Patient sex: M
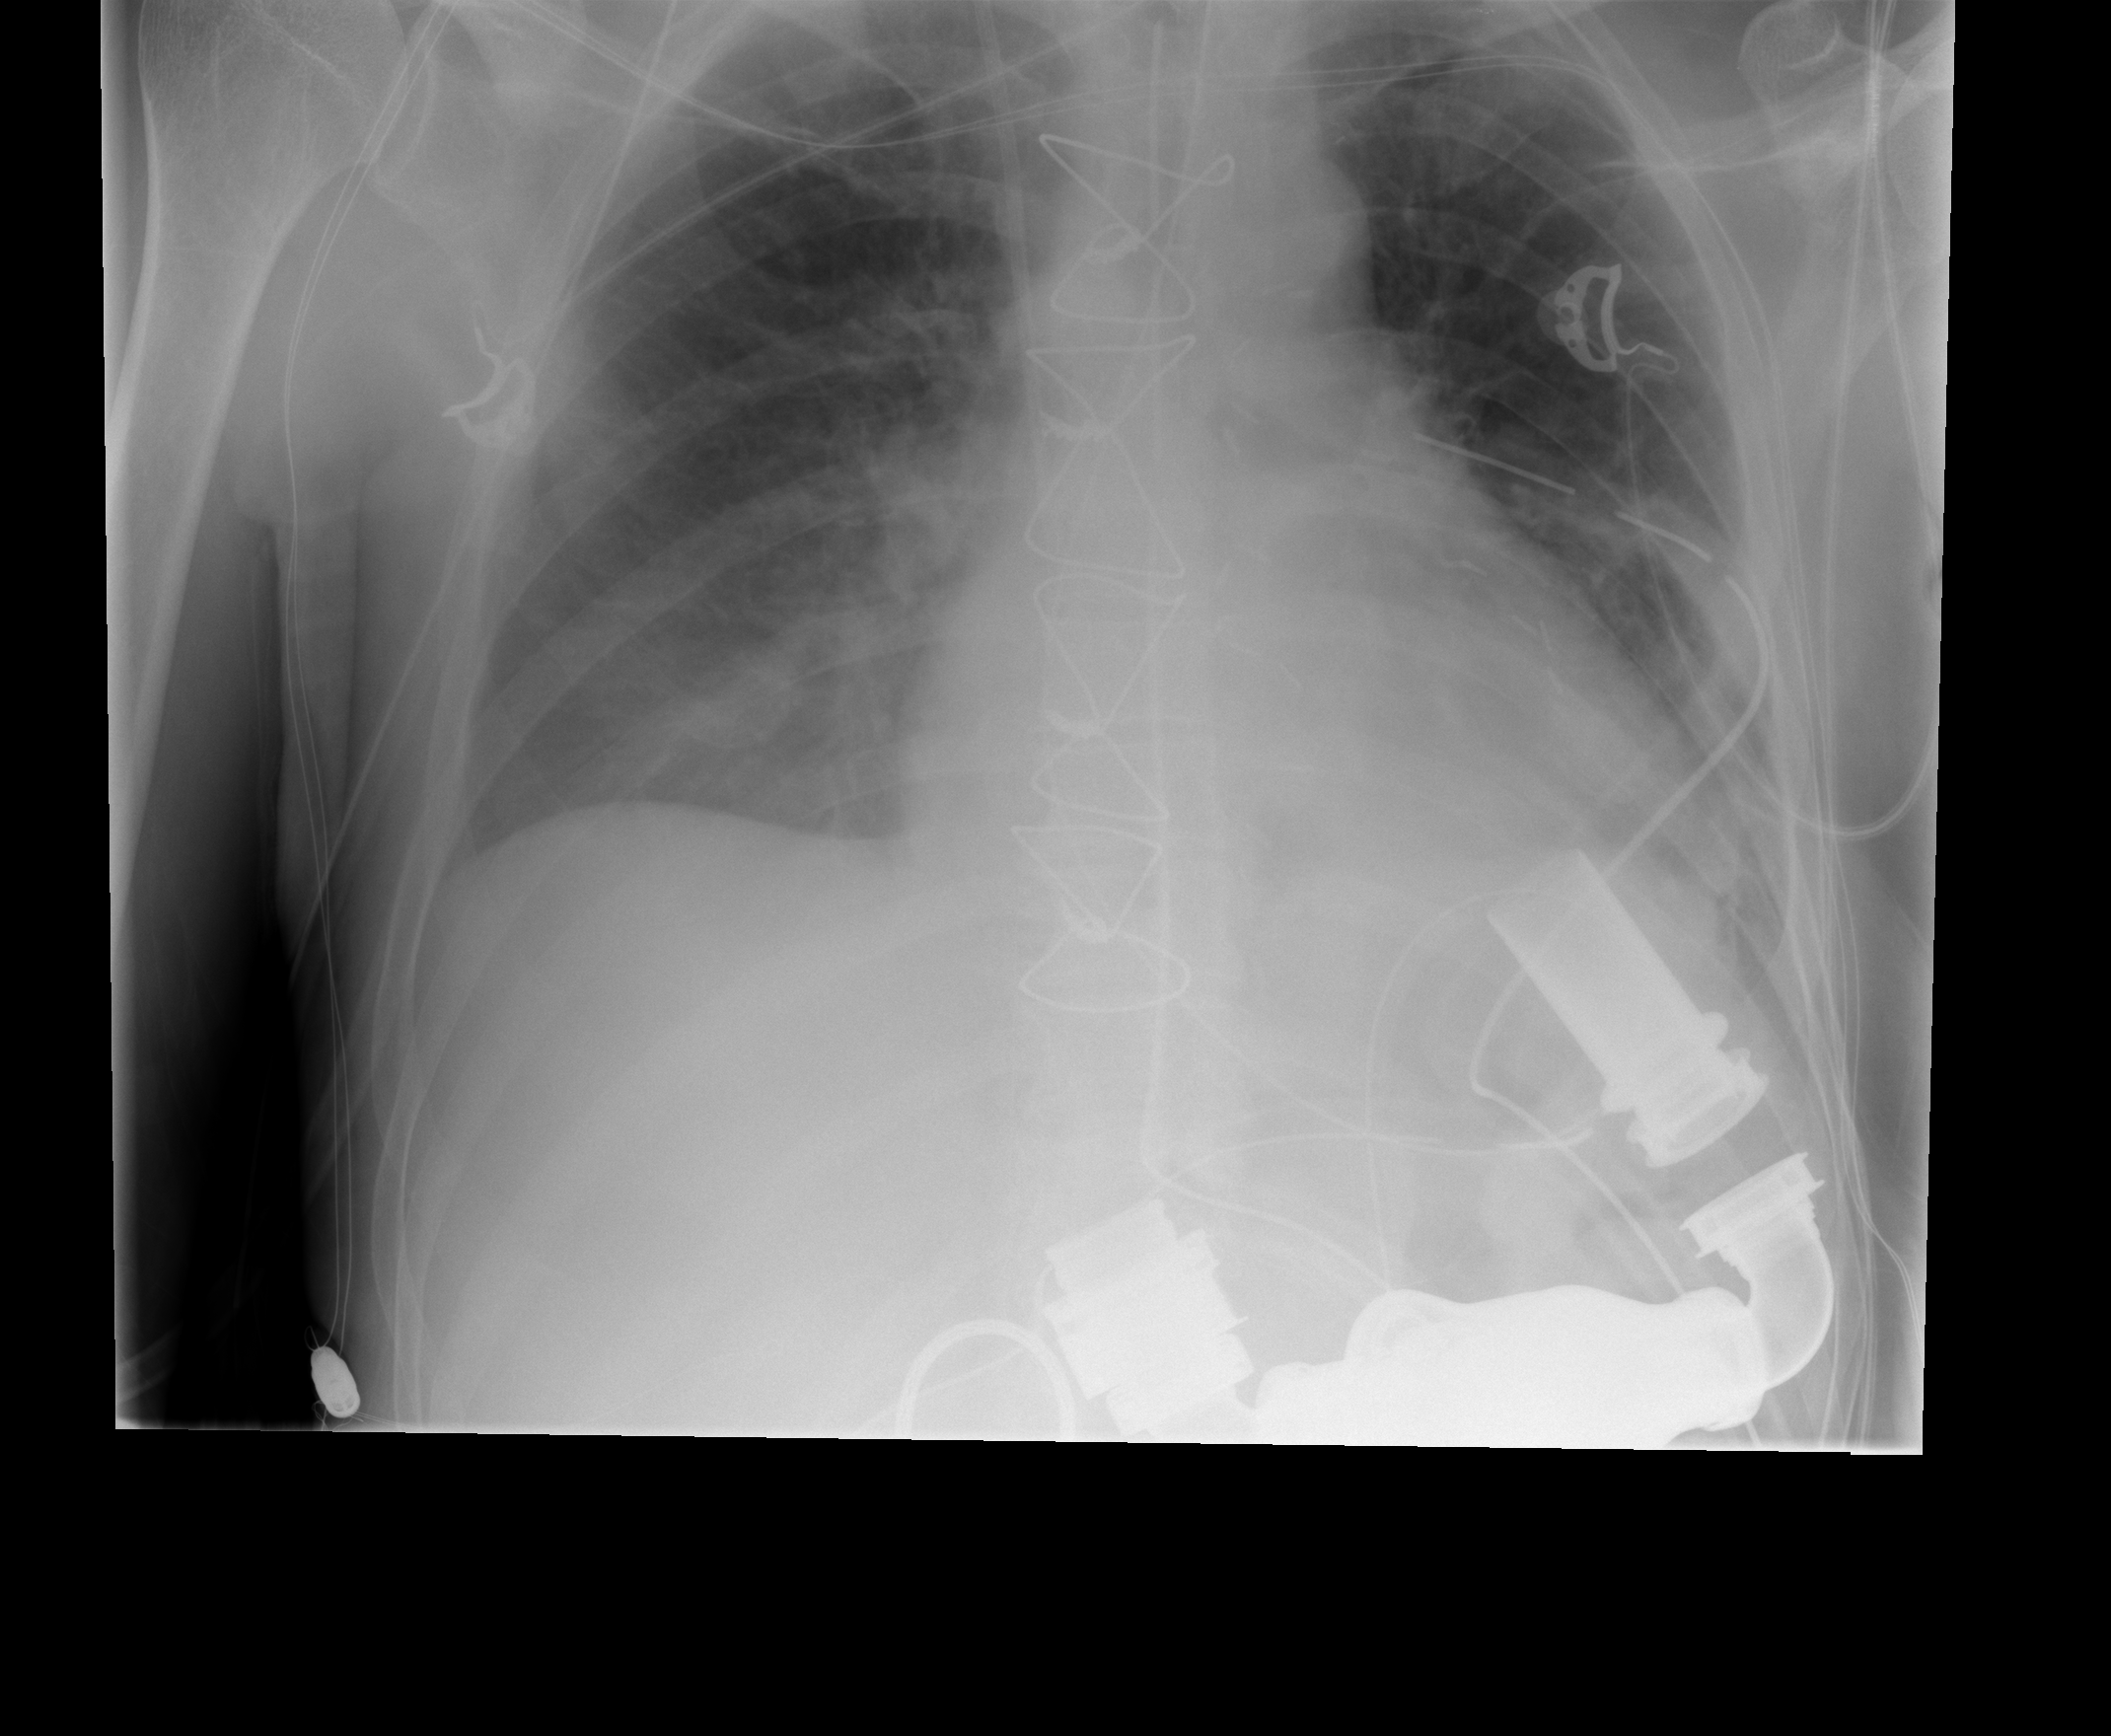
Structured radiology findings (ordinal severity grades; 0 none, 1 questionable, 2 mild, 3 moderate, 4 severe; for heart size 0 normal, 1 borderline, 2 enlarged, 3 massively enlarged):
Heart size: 2
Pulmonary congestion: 1
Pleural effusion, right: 0
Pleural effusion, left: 1
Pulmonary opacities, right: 2
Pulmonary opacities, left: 0
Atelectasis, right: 0
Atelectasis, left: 2